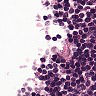
Metastatic tissue present: no